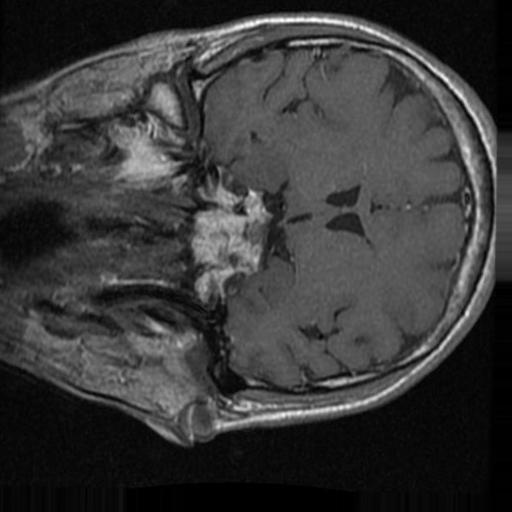
Label: brain_tumor